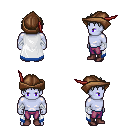
a pixel art fantasy rpg character, male body template, dark elf, purple skin, white trimmed cape, magenta pants, white bedhead hairstyle, leather cap, white cloth bandages, maroon shoes, four views (front, back, left, right), 2x2 character sprite sheet, small pixel art, hard edges, no anti-aliasing